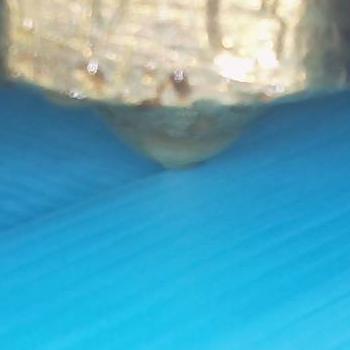
Flow rate: 133%